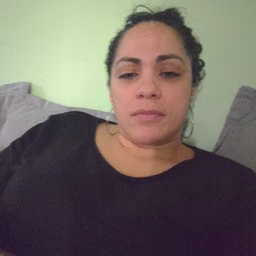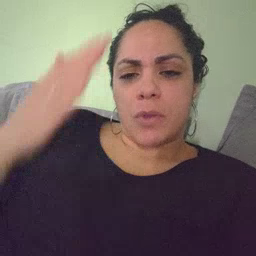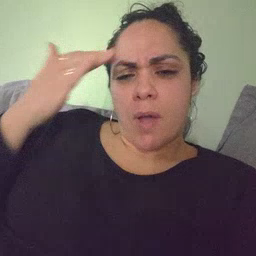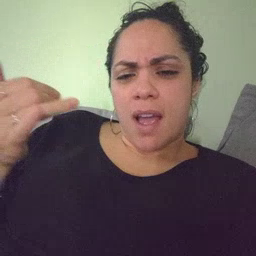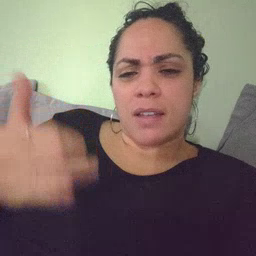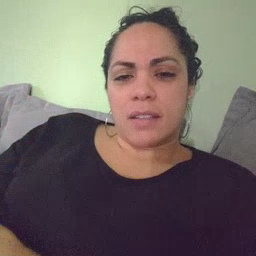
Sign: why